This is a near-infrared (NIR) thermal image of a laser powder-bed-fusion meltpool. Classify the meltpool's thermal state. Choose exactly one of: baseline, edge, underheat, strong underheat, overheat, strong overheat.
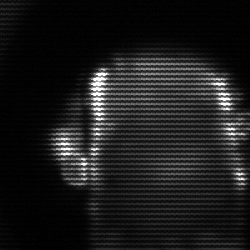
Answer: baseline